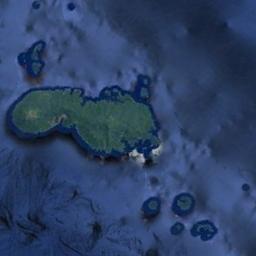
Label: island